Question: I was thinking of using this:

How can I save something like:
'''
Dim sometext As String = TextBox1.Text
My.Resources.Add.Name("foo")
My.Resources.Add.ValueTo("foo") = sometext
' hope you get what I meant.
'''
Basically, I want to use this as a database or something.. for saving buttons' names and locations.. thanks!
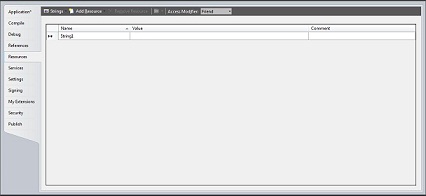
Answer: You can't, My.Resources is read only.
You use My.Resources to add resources (such as images, audio, text and whatever else) to your project, so that when you it, those resources are embedded into the application. This is done for a few reason but 2 that come to mind are:
1. You can use it to store something that may otherwise change location (e.g. an image)
2. Because it's part of the application users can't delete it / move it, which would otherwise break your application.
More information: <URL>